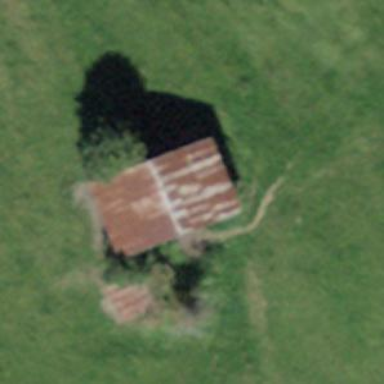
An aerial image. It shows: Rural barn.